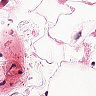
Metastatic tissue present: no